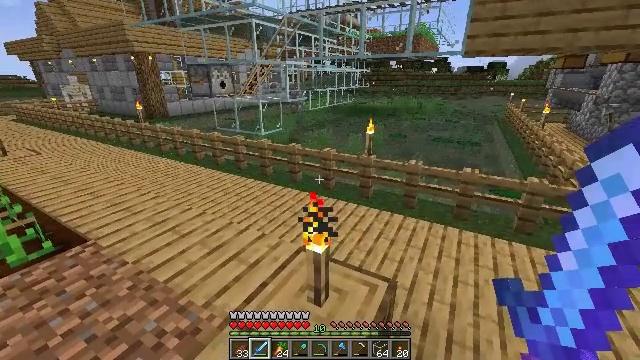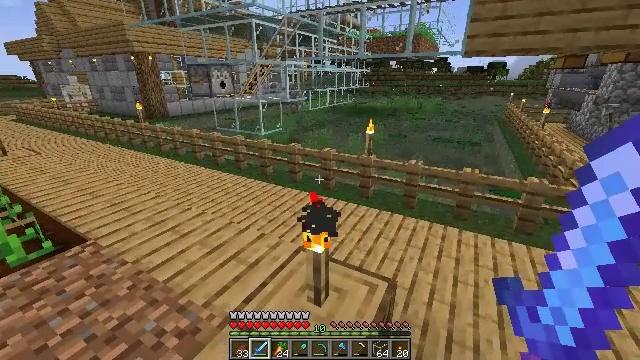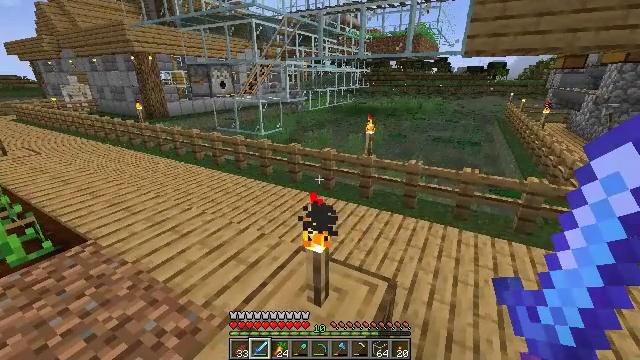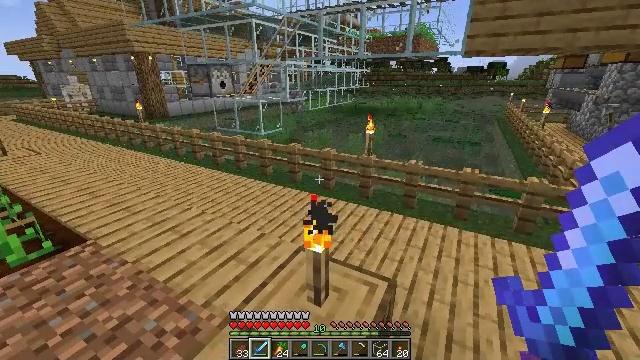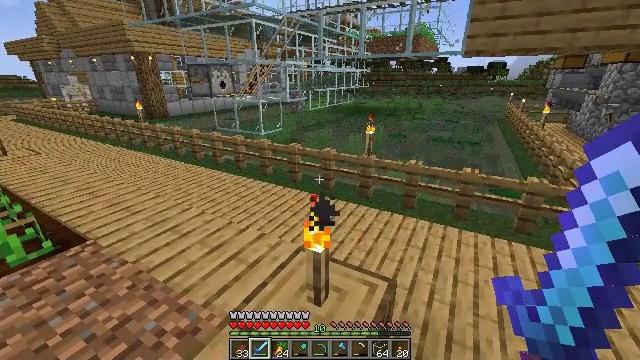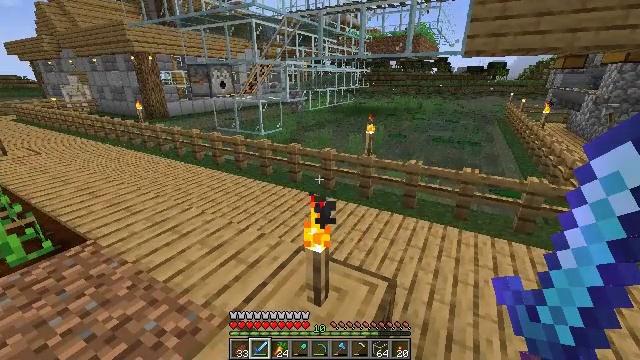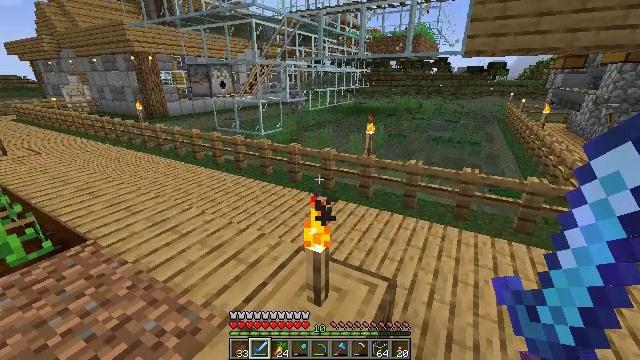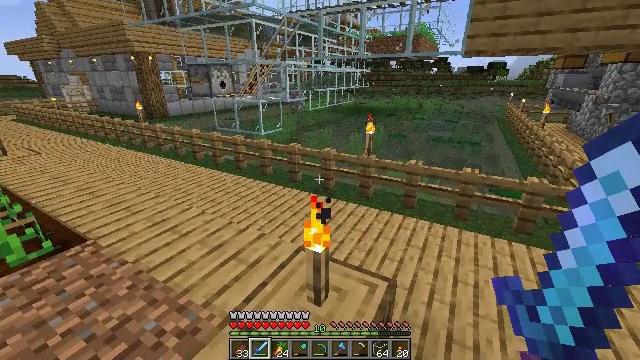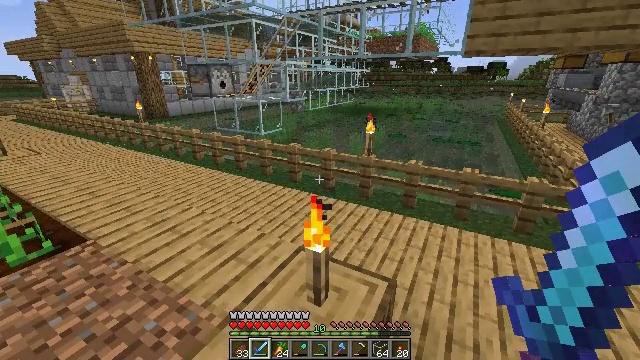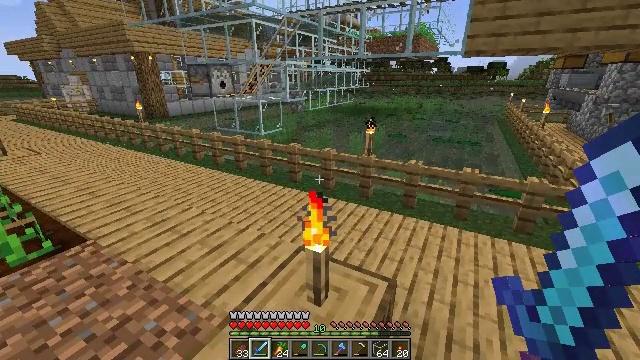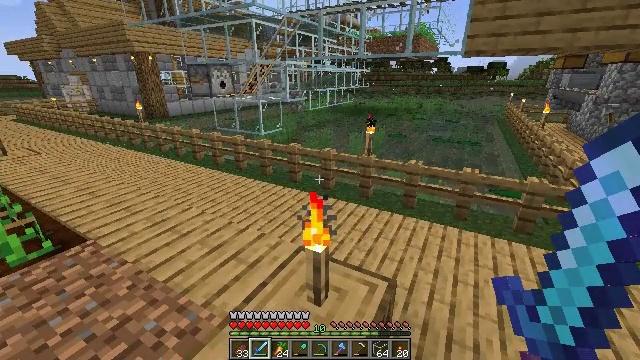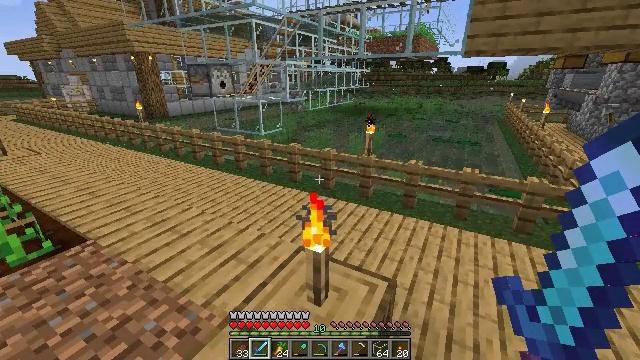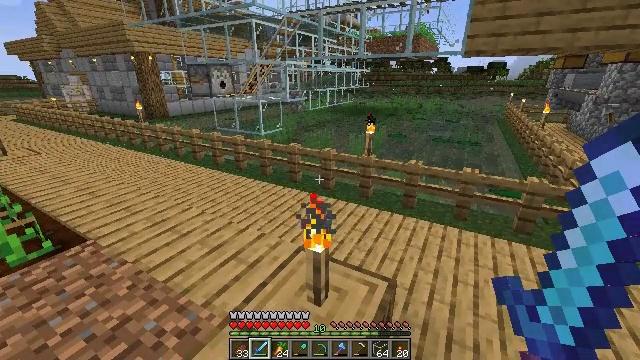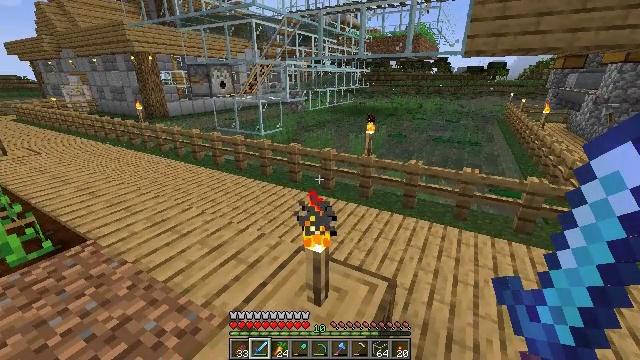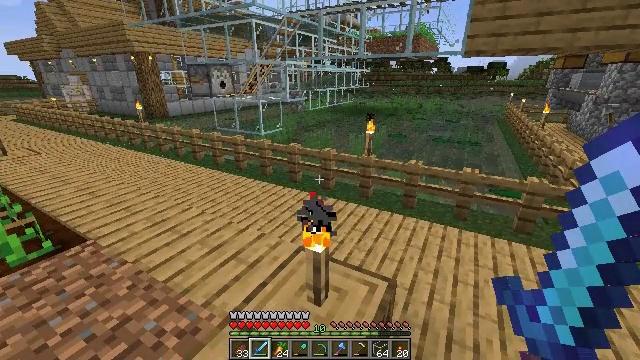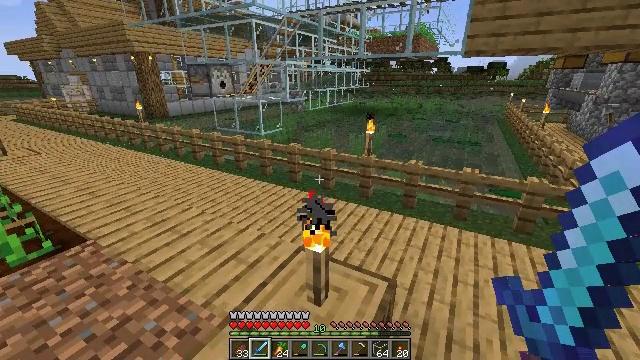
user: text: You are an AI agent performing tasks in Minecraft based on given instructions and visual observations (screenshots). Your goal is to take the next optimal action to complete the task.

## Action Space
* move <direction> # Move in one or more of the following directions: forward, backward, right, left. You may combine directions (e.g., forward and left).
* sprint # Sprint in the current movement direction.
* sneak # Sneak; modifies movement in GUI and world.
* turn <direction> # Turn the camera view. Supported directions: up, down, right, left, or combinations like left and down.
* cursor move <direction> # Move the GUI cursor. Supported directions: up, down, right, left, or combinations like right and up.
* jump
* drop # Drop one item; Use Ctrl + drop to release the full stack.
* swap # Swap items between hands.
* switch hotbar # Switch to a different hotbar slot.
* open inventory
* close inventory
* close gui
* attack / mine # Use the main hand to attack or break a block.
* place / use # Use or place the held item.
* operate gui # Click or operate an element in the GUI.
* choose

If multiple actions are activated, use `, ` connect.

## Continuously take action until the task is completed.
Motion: motion action
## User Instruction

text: craft item air
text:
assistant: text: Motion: no_op
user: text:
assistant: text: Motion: no_op
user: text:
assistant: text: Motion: no_op
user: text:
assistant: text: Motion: no_op
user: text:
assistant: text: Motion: no_op
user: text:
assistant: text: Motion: no_op
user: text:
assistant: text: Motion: no_op
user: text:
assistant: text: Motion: no_op
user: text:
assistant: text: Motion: no_op
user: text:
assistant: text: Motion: no_op
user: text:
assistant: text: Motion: no_op
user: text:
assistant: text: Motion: no_op
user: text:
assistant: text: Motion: no_op
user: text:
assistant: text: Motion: no_op
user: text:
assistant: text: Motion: no_op
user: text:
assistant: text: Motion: no_op
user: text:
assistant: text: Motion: no_op
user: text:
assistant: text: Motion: no_op
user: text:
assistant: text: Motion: move forward
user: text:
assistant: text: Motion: move forward, turn right
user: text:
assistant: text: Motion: move forward and move right, turn right
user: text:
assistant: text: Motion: move forward and move right, turn right
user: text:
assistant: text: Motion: move forward and move right, turn right
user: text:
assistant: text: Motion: move forward and move right, turn right and up
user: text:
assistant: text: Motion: move forward and move right, turn right and up
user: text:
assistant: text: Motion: move forward and move right, turn right and up
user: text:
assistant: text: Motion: move forward and move right, sprint, turn up
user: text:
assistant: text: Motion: move forward and move right, sprint, turn left and up
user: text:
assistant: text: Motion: move forward and move right, sprint, turn left and up
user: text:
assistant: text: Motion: move forward and move right, sprint, turn up